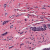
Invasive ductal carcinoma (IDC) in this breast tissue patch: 1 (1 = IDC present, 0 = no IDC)